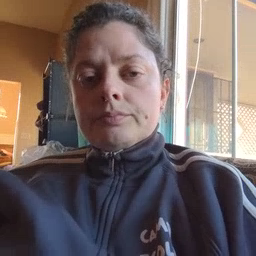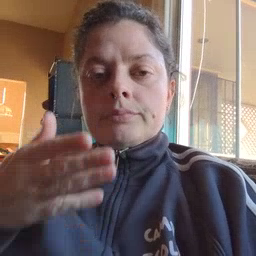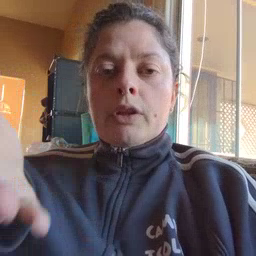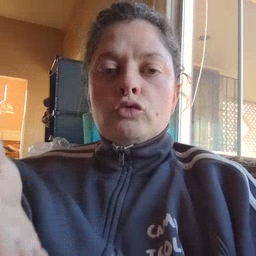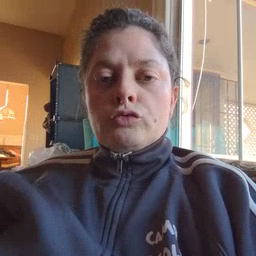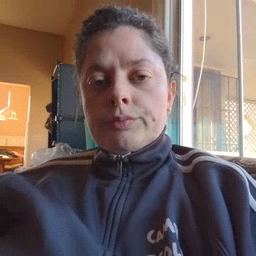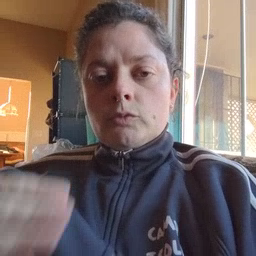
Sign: there